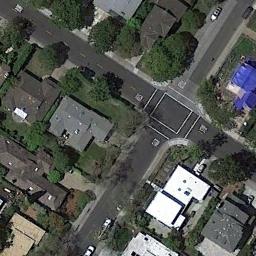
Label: intersection